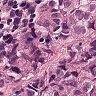
Metastatic tissue present: yes